Question: I have a column of different percentages, and I want to apply conditional formatting to all of them.
I would like for each cell to be formatted based on its own value, not relative to the remaining cells.
For example, A1 has 50% and A2 has 75%. If I just used the standard conditional formatting (e.g. data bars), then Excel formats them relative to each other, i.e. A1 would have a data bar of 0, and A2 would have a data bar of 100.
However I want A1 to have a data bar of 50, and A2 to have a data bar of 75.

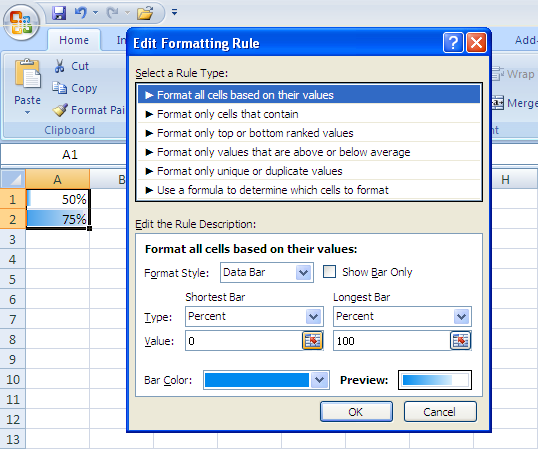
Answer: 1. Created you conditional formating.
2. Edit the formatting by clicking conditional formating -> Manage Rules.
3. Select 'This worksheet' in the top drop down list
4. select the rule and click Edit rule.
5. Select number for minimum and maximum and select a value (In your case 0 and 100)